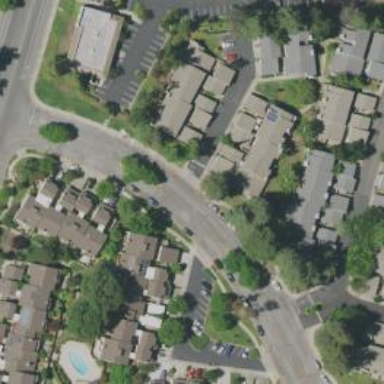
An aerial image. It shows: Residential road.